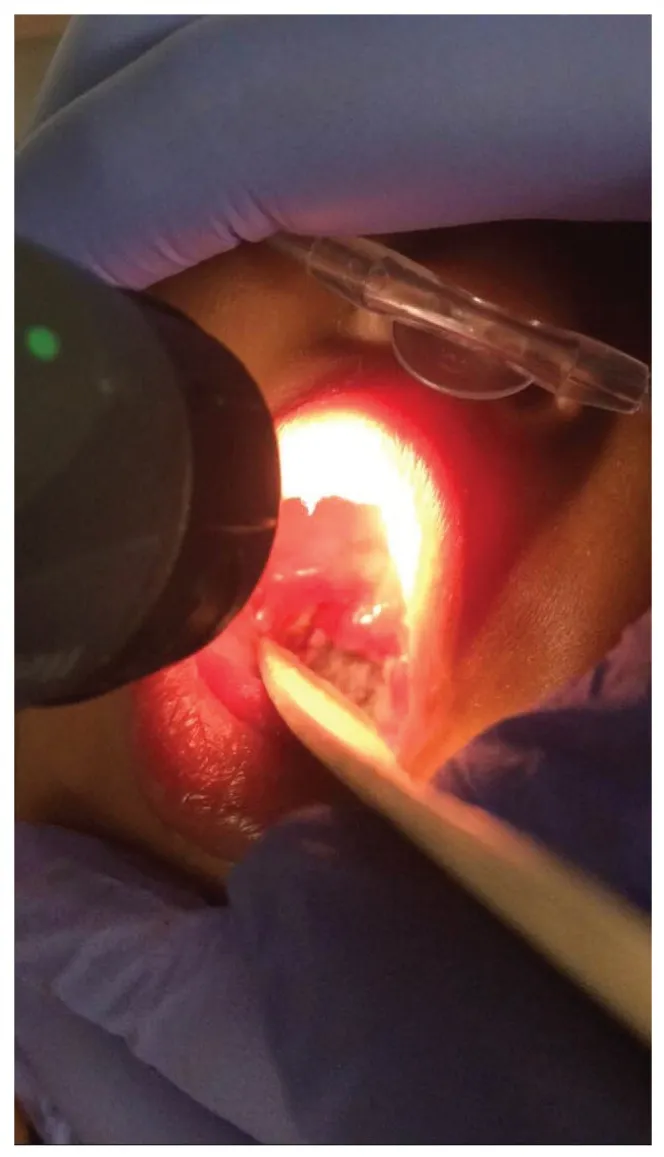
White membrane adherent to the pharynx noted on oropharyngeal examination on presentation in a 14-month-old incompletely vaccinated infant with respiratory distress.
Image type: medical_photograph (other_medical_photograph)